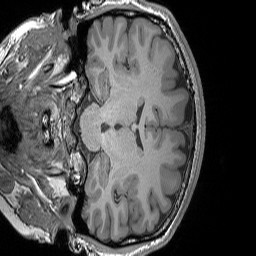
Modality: T1w
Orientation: coronal
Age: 20
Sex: female
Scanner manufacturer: siemens
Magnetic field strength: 3 T
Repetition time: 1.9 s
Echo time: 0.00302 s